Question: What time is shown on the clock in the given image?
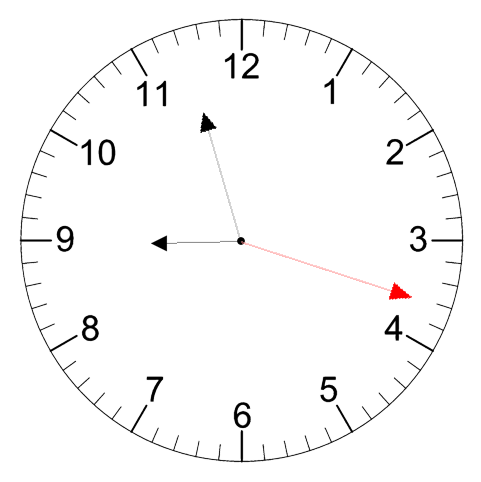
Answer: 08:57:18